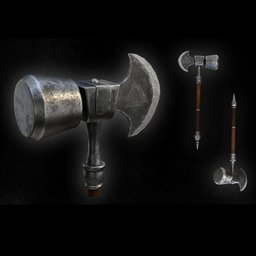
Label: tools